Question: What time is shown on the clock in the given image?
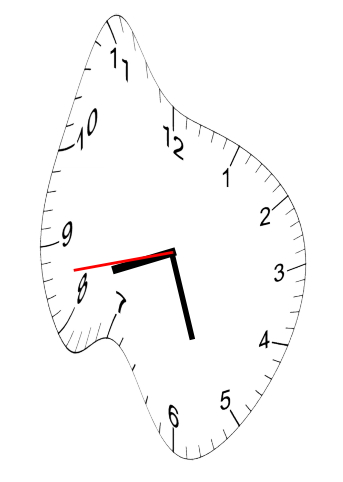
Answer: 08:26:43